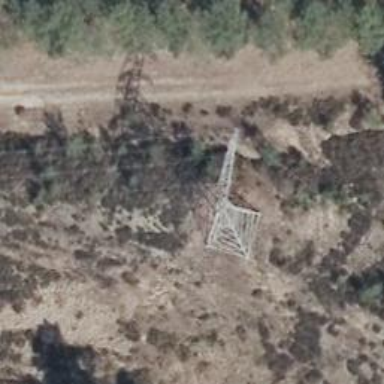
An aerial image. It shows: Power tower.